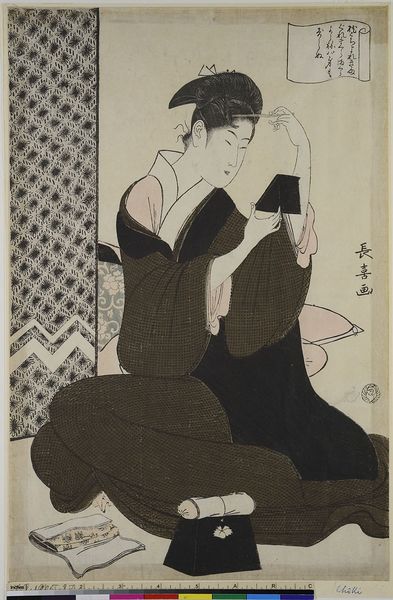
Titel: Frau mit Handspiegel
Künstler: Eish&#x14D;sai Ch&#x14D;ki
Standort: Hamburg
Institution: Museum für Kunst und Gewerbe Hamburg
Schlagwörter: mann, frau, kleid, spiegel, haare, holzschnitt, japan, paravent, schriftzeichen, geisha, druckgraphik, druckgrafik, literatur, handspiegel, gedicht, zeit, schminken, farbholzschnitt, edo, gesha, reproduktionen, dichtkunst, gaisha, druckerzeugnisse, konkurbine, haarpflege, ukiyo